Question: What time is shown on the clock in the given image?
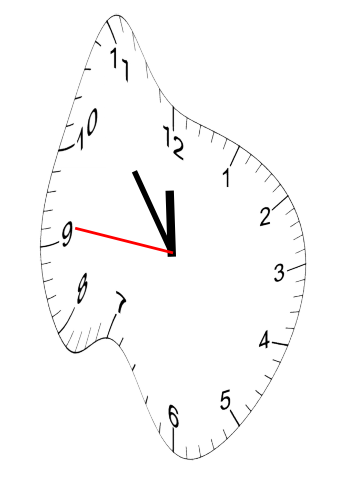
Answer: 11:53:46